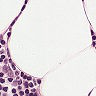
Metastatic tissue present: no